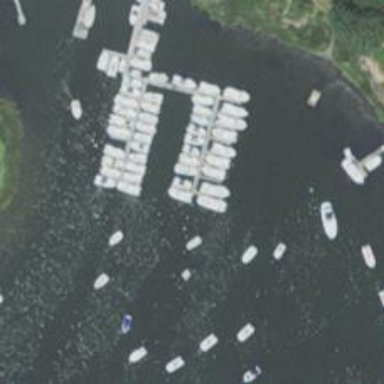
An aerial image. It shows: Pier with mooring facilities.